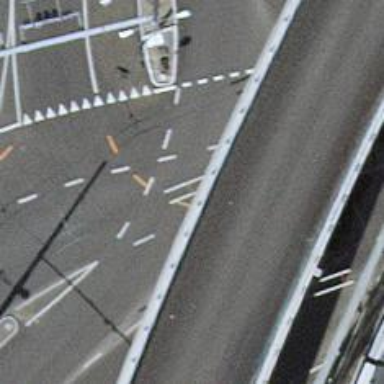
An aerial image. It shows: Primary highway with asphalt surface and trolley wires.